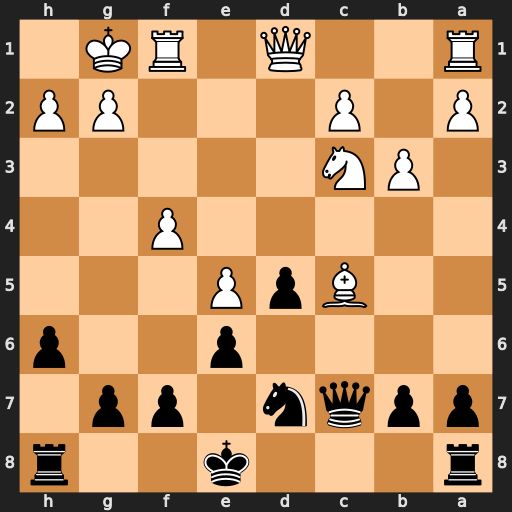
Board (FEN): r3k2r/ppqn1pp1/4p2p/2BpP3/5P2/1PN5/P1P3PP/R2Q1RK1
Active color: b
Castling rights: kq
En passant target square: -
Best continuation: Qxc5+ Kh1 Qxc3